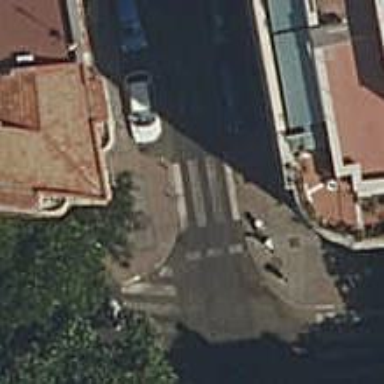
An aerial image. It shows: Marked road crossing.